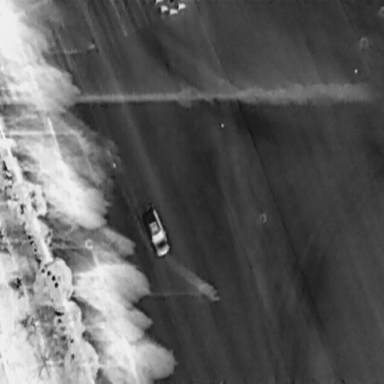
There is a Car in the infrared image.